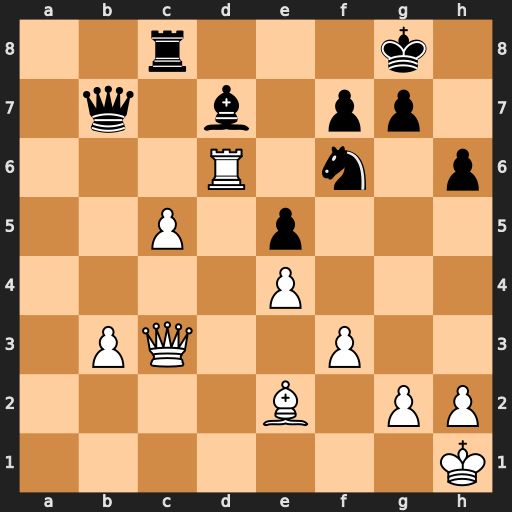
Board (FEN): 2r3k1/1q1b1pp1/3R1n1p/2P1p3/4P3/1PQ2P2/4B1PP/7K
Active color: w
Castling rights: -
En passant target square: -
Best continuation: Ba6 Qb8 Bxc8